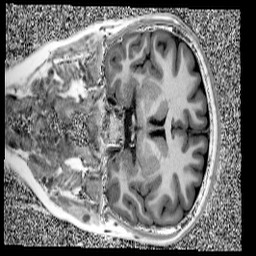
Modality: UNIT1
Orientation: coronal
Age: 12
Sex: female
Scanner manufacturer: siemens
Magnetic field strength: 3 T
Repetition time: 4 s
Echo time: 0.00303 s